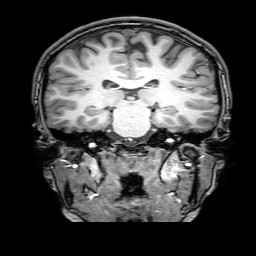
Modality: T1w
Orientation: sagittal
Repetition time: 0.00828 s
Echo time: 0.00388 s